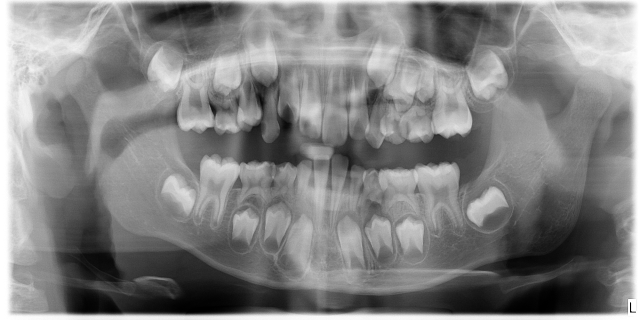
child